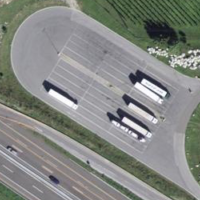
EUNIS habitat code: 57
Species observed at this site:
Iris graminea